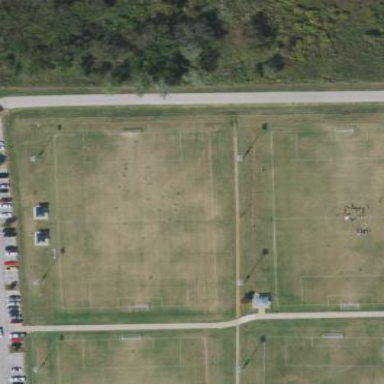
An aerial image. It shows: Soccer pitch for outdoor sports and leisure activities.